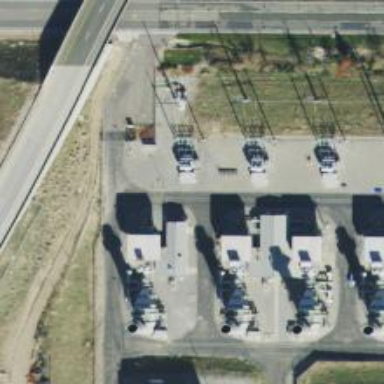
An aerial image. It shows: Gas-powered generator. It is gas turbine type generator.